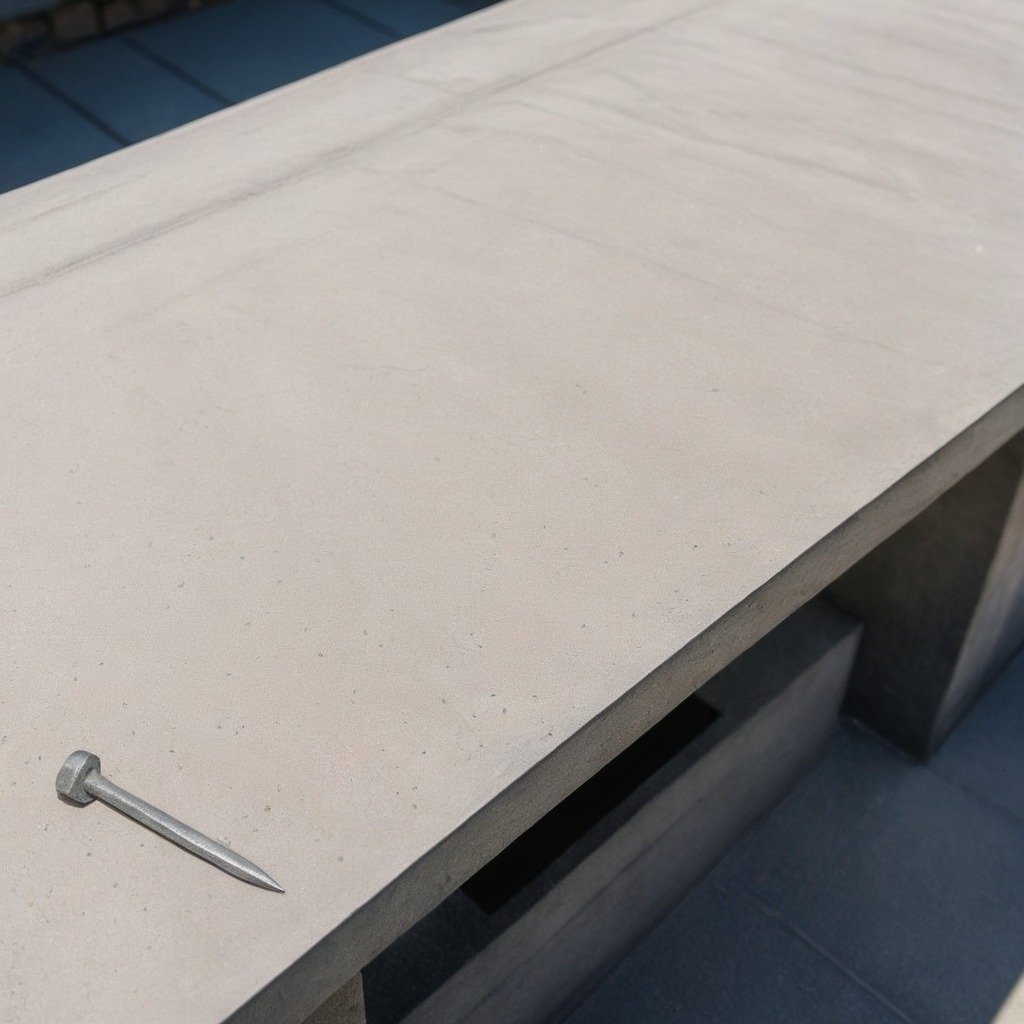
A nail lying on a wooden table inside a workshop at night